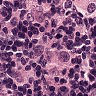
Metastatic tissue present: yes